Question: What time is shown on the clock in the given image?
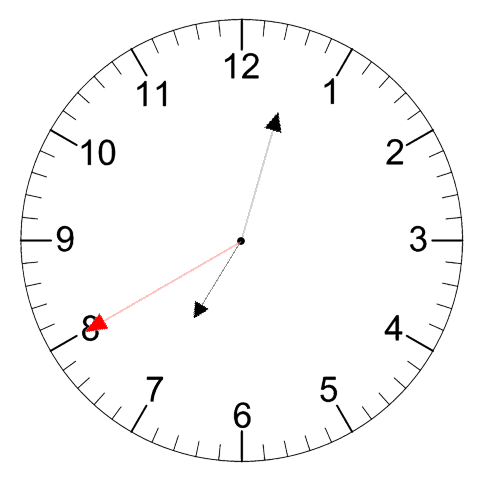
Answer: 07:02:40